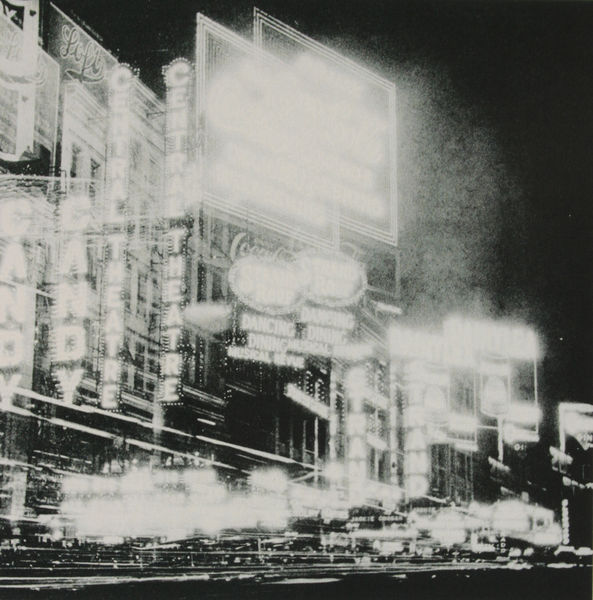
Titel: Broadway bei Nacht
Künstler: Fritz Lang
Standort: Hannover
Institution: Technische Informationsbibliothek und Universitätsbibliothek
Schlagwörter: dunkel, schatten, stadt, bewegung, licht, lichter, nacht, strasse, gebäude, theater, fassade, amerika, werbung, leuchten, foto, fotografie, photographie, belichtung, helligkeit, schilder, buchstaben, reklame, photo, straßenlaterne, verkehr, autos, las, hochhaus, new york, lichtbild, nachtaufnahme, leuchtreklame, las vegas, buchstaebn, schnellstraße, vegas